Question: I am having trouble getting background image working properly. Here is my test page URL link
<URL>
Now as you can see that it has a background image...
which can be located at here

The problem is
- -
HTML
'''
<!DOCTYPE html>
<html class="no-js">
<head>
<title></title>
<meta name="viewport" content="width=device-width, initial-scale=1.0, maximum-scale=1.0, user-scalable=no">
<link href="css/bootstrap.min.css" rel="stylesheet">
<script src="js/modernizr.custom.15081.js"></script>
<link href="css/custom.css" rel="stylesheet">
<!--[if lt IE 9]>
<script src="js/html5shiv.js"></script>
<script src="js/respond.js"></script>
<![endif]-->
</head>
<body>
<div class="container">
<div class="desktopBody">
<div class="header">
<div class="col-sm-2 logo"> <a href="" target="_blank" title="Virgin Mobile"><img src="images/logo_virginMobile.png" alt="" class="img-responsive text-right"/></a> </div>
<div class="col-sm-2 thankYou"> <img src="images/txt_THANKYOU.png" alt="THANK YOU" class="img-responsive text-right "/> </div>
<div class="col-sm-8">
<div id="menu-outer">
<div class="table">
<ul class="menu" id="horizontal-list">
<li class="first"><a href="http://www.virginmobile.com.au/privacy/" target="_blank" title="Privacy Policy">Privacy policy</a></li>
<li class="second"><a href="#" title="Terms and Conditions" target="_blank" >Terms and Conditions</a></li>
<li class="last"><a href="http://www.virginmobile.com.au/contact-virgin-mobile/" target="_blank" title="Contact Us">Contact Us</a></li>
</ul>
</div>
</div>
</div>
</div>
<div class="clearfix"></div>
<div class="body">
<h1 class="specialGift col-sm-12">A special gift just for you...</h1>
</div>
<div class="form">
<div class="clearfix"></div>
<div class="clearfix"></div>
<div class="form">
<form class="form-horizontal" role="form" name="submitDetails" action="choseGiftpage.html" method="POST" id="submitDetails" autocomplete="off" onload="ClearForm()">
<legend>Thanks for being a great<br/>
customer, you rock! </legend>
<fieldset class="virgin">
<div class="col-sm-12 col-xs-12">
<div class="col-sm-6 col-xs-12">
<input value="" id="virginMobileNumber" name="virginMobileNumber" type="text" placeholder="Virgin Mobile Number" class="form-control input-md virginMobileNumber"/>
<span class="error">Oops - please enter your mobile number</span> </div>
<div class="col-sm-6 col-xs-12">
<input value="" id="giftRedemtionCode" name="giftRedemtionCode" type="text" placeholder="Gift redemption code" class="form-control input-md giftRedemtionCode"/>
<span class="error">Oops - please enter gift redemption code</span> </div>
</div>
<div class="clearfix"></div>
<div class="col-sm-12 col-xs-12 divTwo">
<div class="col-sm-6 col-xs-12 captcha"><img src="images/captchaPlaceholder.png" alt="captcha" /></div>
<div class="col-sm-6 col-xs-12 captchaText">
<input value="" id="captchaText" name="captchaText" type="text" placeholder="Type characters on left" class="form-control input-md captchaText"/>
<span class="error">Oops - please enter character</span> </div>
</div>
<div class="clearfix"></div>
<div class="col-sm-12 col-xs-12 divTwo">
<div class="col-sm-6 col-xs-12 mandatoryText">All fields are mandatory</div>
<div class="col-sm-6 col-xs-12 submitButton">
<button id="submit" name="submit" class="btn sr-only" title="CHOOSE YOUR GIFT" type="submit">CHOOSE YOUR GIFT ></button>
<button id="submit" name="submit" class="btn submit" title="CHOOSE YOUR GIFT" type="submit">CHOOSE YOUR GIFT ></button>
</div>
</div>
</fieldset>
</form>
</div>
</div>
<div class="footer"> </div>
</div>
</div>
<script src="js/jquery.js"></script>
<script src="js/bootstrap.min.js"></script>
</body>
</html>
'''
CSS
'''
body {
font-family: Helvetica, sans-serif, Arial;
font-size: 10px;
color: #626366;
margin: 0 auto;
background: url("../images/bg_body.png") no-repeat scroll 60% 121% #FAFAFA;
max-width: 1400px
}
.form {
}
a {
color: #626366;
}
a:hover, a:focus {
color: #6b1f7c;
text-decoration: underline;
}
.error {
color: #e11f27;
font-family: Tahoma, Geneva, sans-serif;
font-size: 1.1em;
font-style: italic
}
h1 {
color: #2d2d2d;
font-family: "ProximaNova_ltlight", Helvetica, sans-serif, Arial;
font-size: 4.2em;
}
h1.specialGift {
margin-top: 38px;
margin-bottom: 40px;
text-align: center
}
.mandatoryText{
color: #7b7b7d;
font-family: Verdana, Geneva, sans-serif;
font-size: 1.1em;
text-align:center;
line-height:33px;
}
.container {
padding-top: 22px;
padding-bottom: 55px;
max-width: 1400px;
}
.header {
max-width: 685px;
margin: 0 auto
}
.thankYou {
margin-top: 3%;
padding: 0px;
}
.menu {
list-style: none;
}
.header li a {
font-family: "ProximaNova_ltlight", Helvetica, sans-serif, Arial;
font-size: 1.1em;
float: left;
color: #626366;
margin-top: 2%
}
.first a {
margin-left: 17.5%;
margin-right: 31px;
}
.second a {
margin-right: 27px
}
.table {
margin-bottom: 0px
}
form {
max-width: 510px;
height: 353px;
margin: 0 auto;
background: none #f1edea;
border: 2px solid #e5e1de;
padding-left: 34px;
padding-right: 24px;
padding-top: 34px;
padding-bottom: 34px;
}
legend {
color: #692789;
font-family: "ProximaNova_ltlight", Helvetica, sans-serif, Arial;
font-size: 2.903em;
font-weight: bold;
margin-bottom: 15px;
padding-bottom: 10px;
}
.form-control {
border: 1px solid #a1a1a1;
box-shadow: none;
transition: none;
-webkit-transition: none;
border-radius: 0px;
font-family: Verdana, Geneva, sans-serif;
color: #a1a1a1;
}
.form-control:focus, .form-control:hover {
border: 1px solid #a1a1a1;
outline: 0;
-webkit-box-shadow: none;
box-shadow: none;
}
.form-control.giftRedemtionCode{
background:url("../images/question.png") no-repeat scroll 97% center #ffffff;
}
.virgin .col-sm-12 {
padding-right: 0px;
padding-bottom: 15px;
}
.virgin div:first-child {
padding-left: 0px;
}
.virgin div+div {
padding-right: 0px;
}
.virgin .col-sm-12.divTwo {
padding-left: 0px;
}
.submit,.submit:hover,.submit:focus,.submit:active {
background: url(../images/btn_gift.png) no-repeat 0 0 #FAFAFA;
text-indent: -9999px;
text-transform: capitalize;
width: 100%;
outline:none;
}
'''
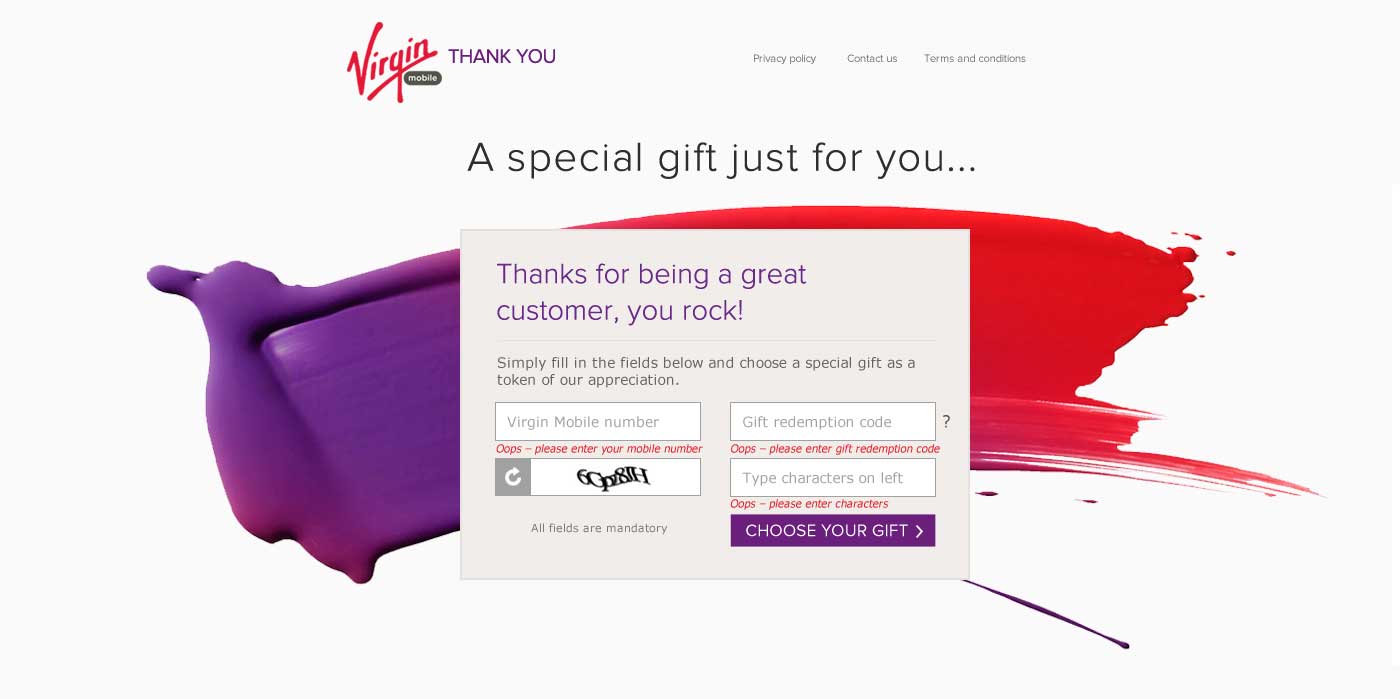
Answer: Since you have set the image as bg for body, add thsi to your body attribute css
'''
-webkit-background-size: contain;
-moz-background-size: contain;
-o-background-size: contain;
background-size: contain;
background-position : center center;
'''
Here is a demo <URL>
, going by the design of your page, my suggestion would be to set a 'color' for the body and add this 'bg' to your 'form' class, like :
'''
body {
font-family: Helvetica, sans-serif, Arial;
font-size: 10px;
color: #626366;
margin: 0 auto;
max-width: 1400px;
background-color:#FAFAFA; /*assign body color*/
}
.form {
background: url("http://swagatobhatta.com/test/images/bg_body.png") no-repeat;
-webkit-background-size: contain;
-moz-background-size: contain;
-o-background-size: contain;
background-size: contain;
background-position : center center;
width:100%; /*give full available width to form*/
}
'''
This will give you bg a more optimal place to expand a adjust according to your form class on varying browser widths!!